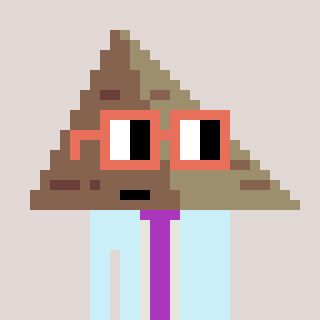
a pixel art character with square orange glasses, a pyramid-shaped head and a cold-colored body on a warm background